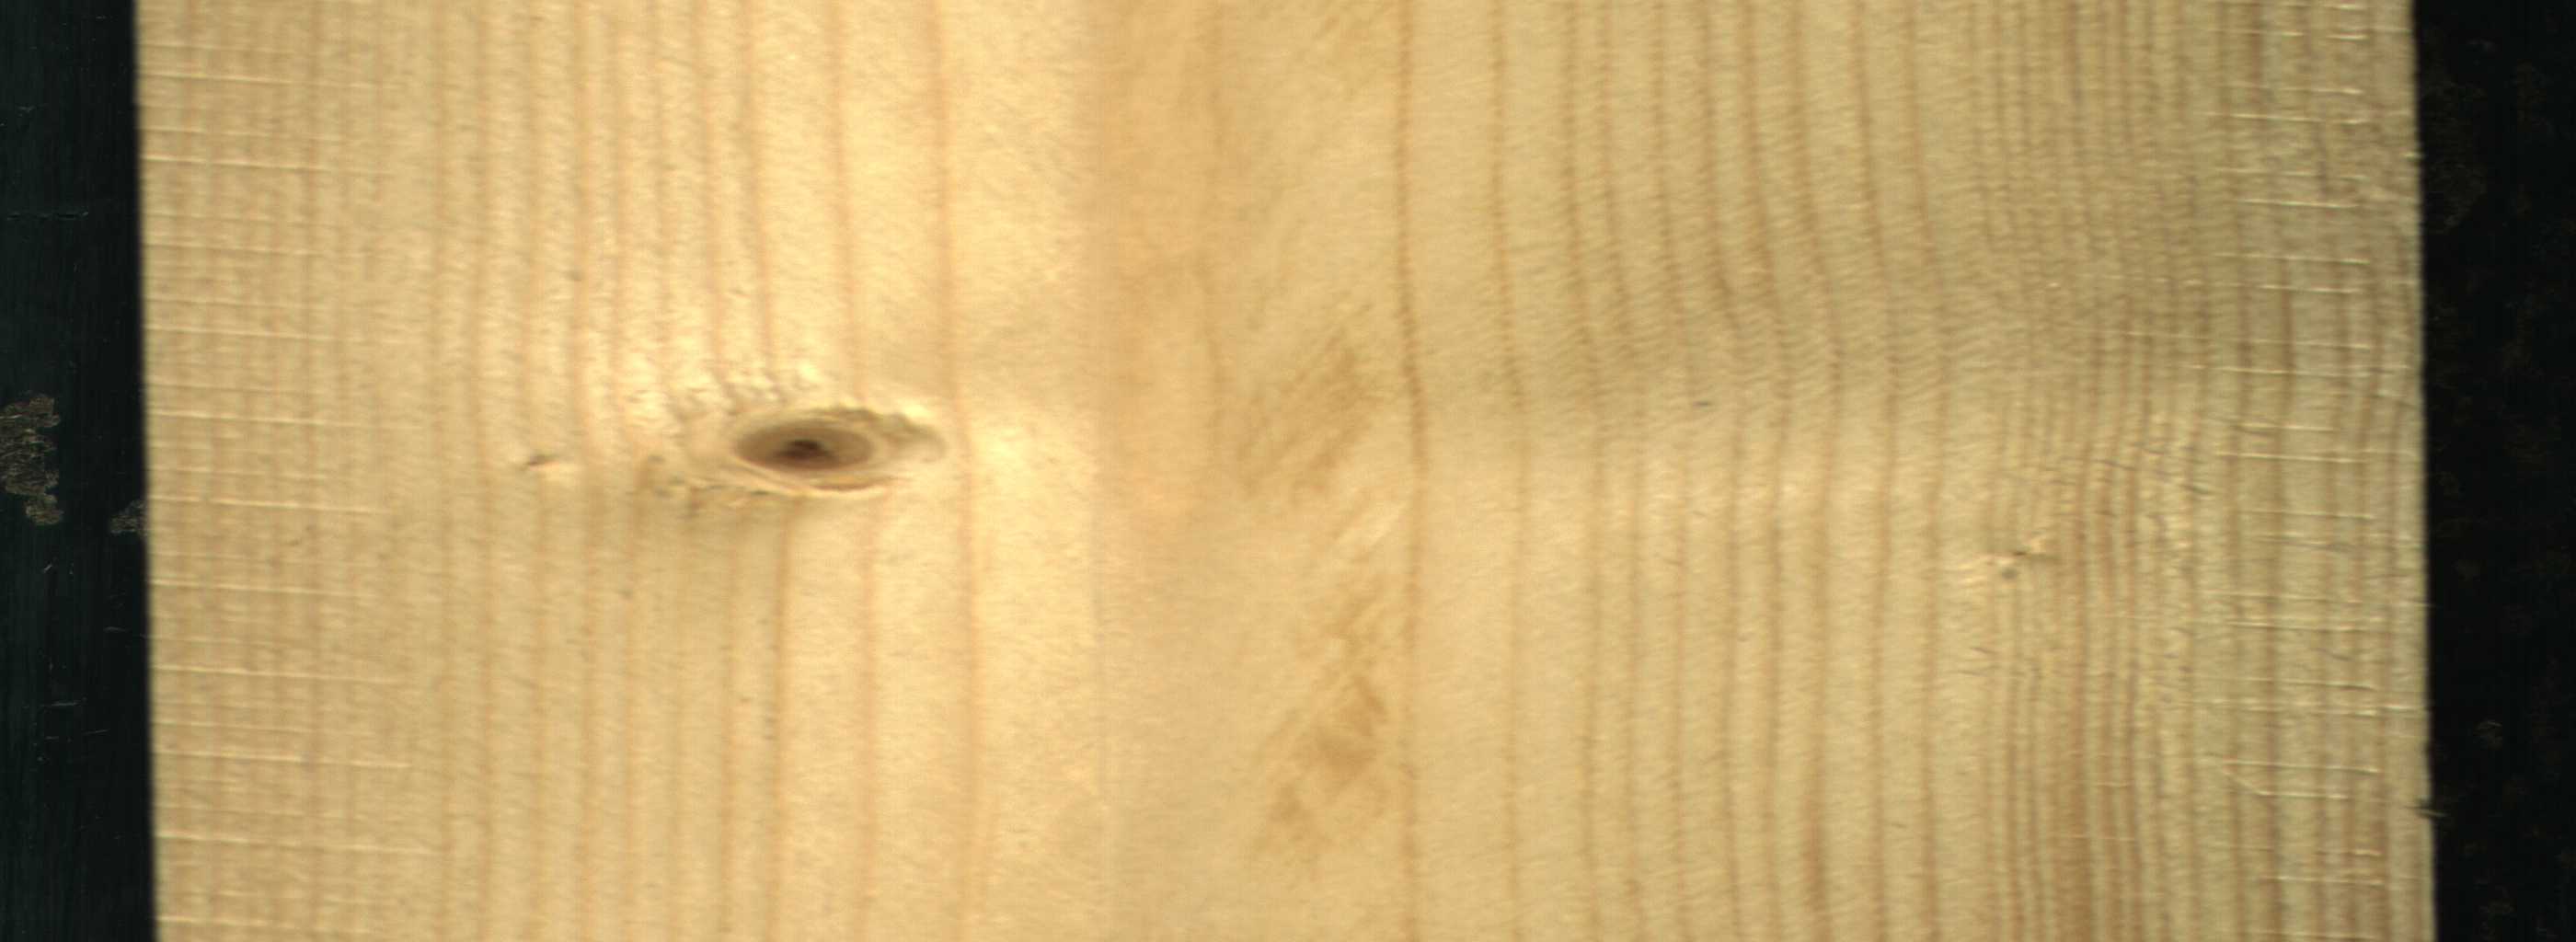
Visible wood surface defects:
Live_Knot